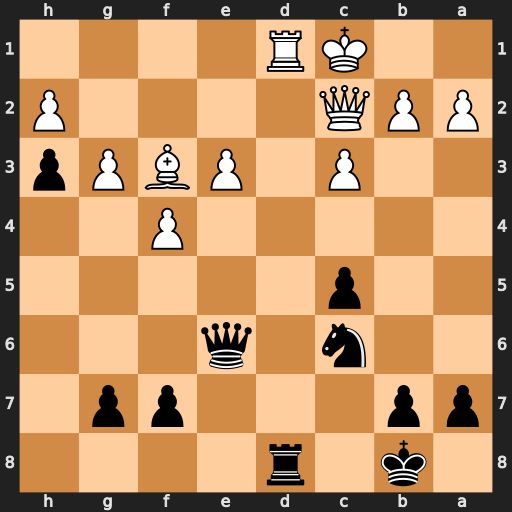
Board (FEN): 1k1r4/pp3pp1/2n1q3/2p5/5P2/2P1PBPp/PPQ4P/2KR4
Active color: b
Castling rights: -
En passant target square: -
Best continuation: Qxe3+ Kb1 Qxf3